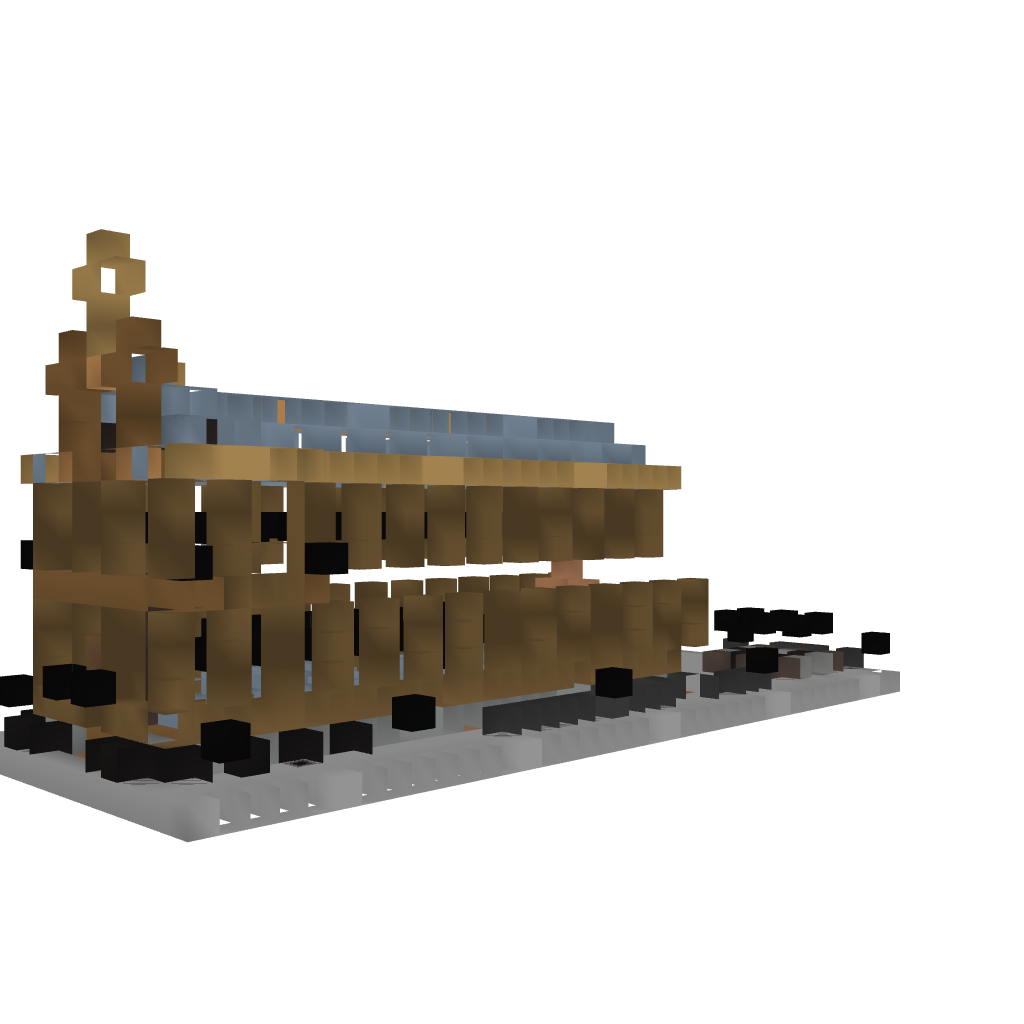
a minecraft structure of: Village Church w/Graveyard